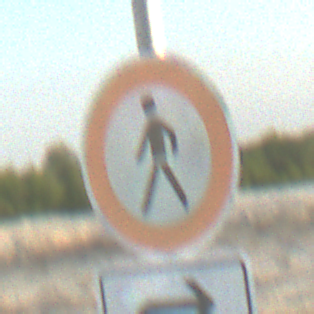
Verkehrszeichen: VerbotFussgaenger
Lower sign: RichtungsangabeDurchPfeile5
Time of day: SunriseSunset
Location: Outdoor (Beach)
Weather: Clear
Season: NotSpecified
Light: Natural